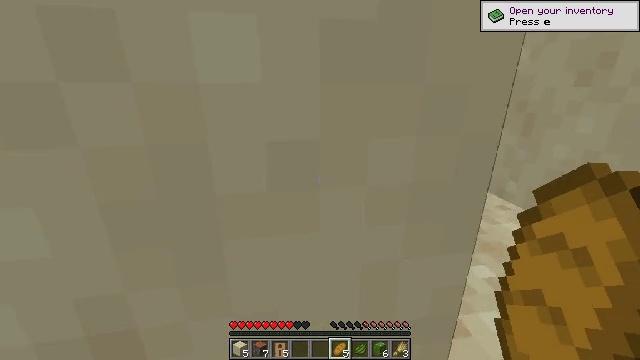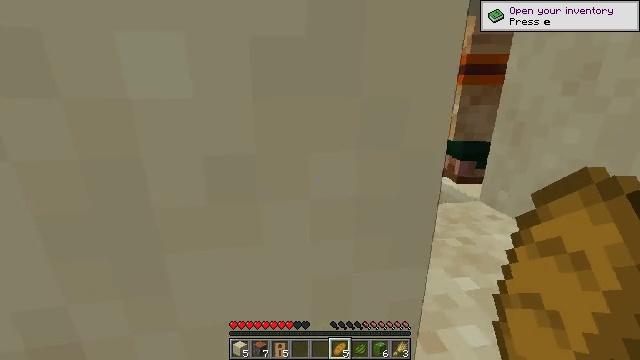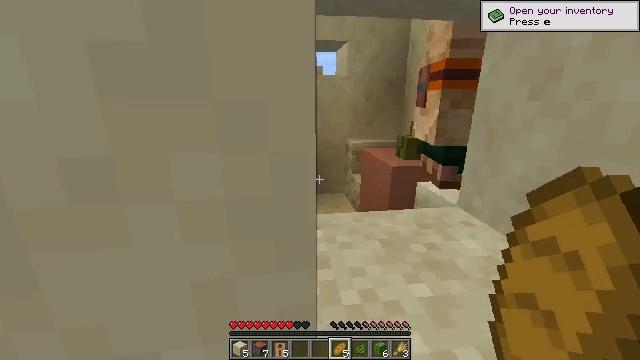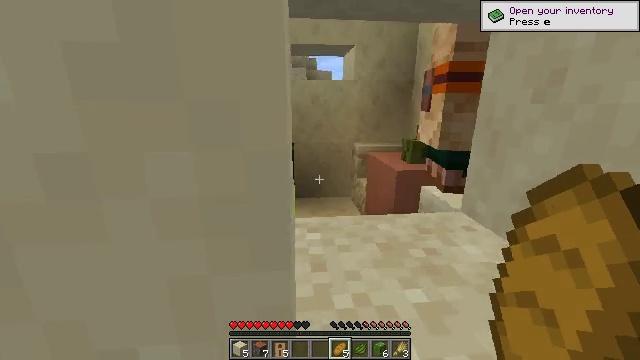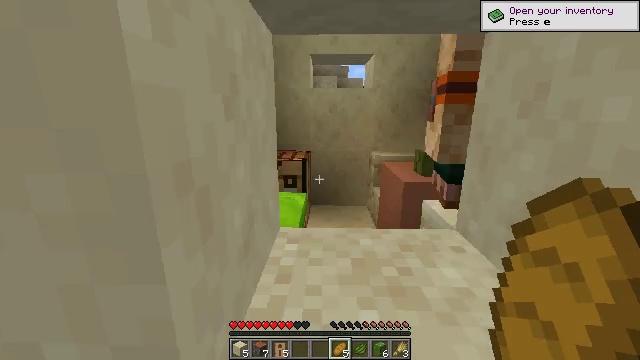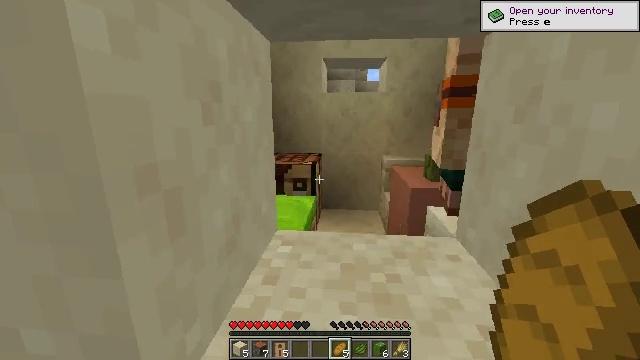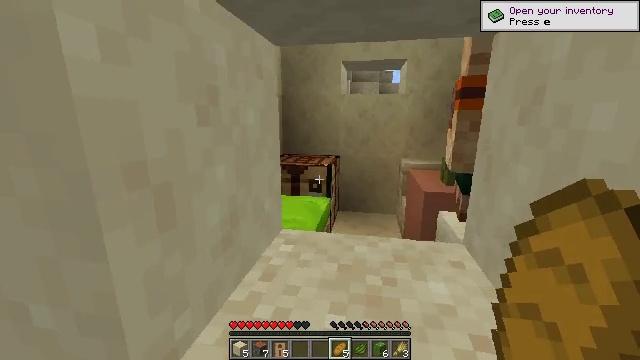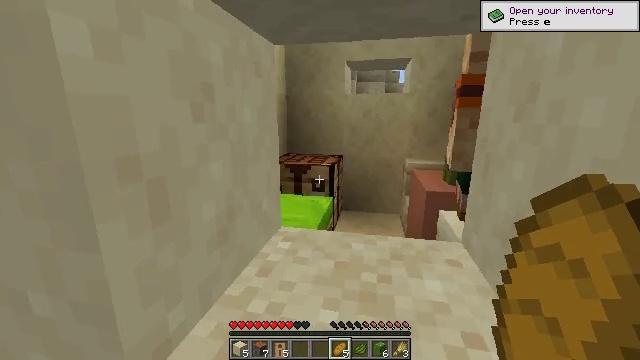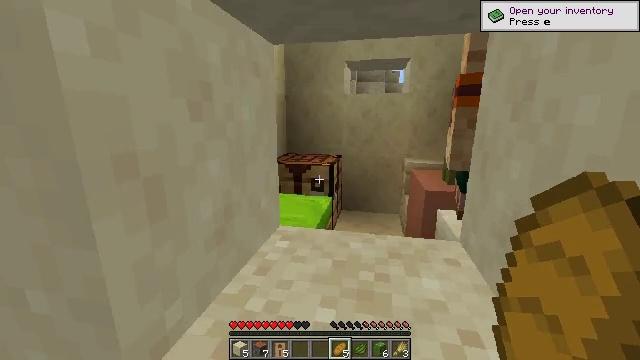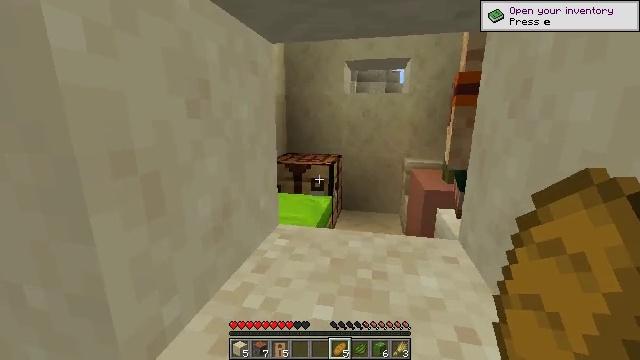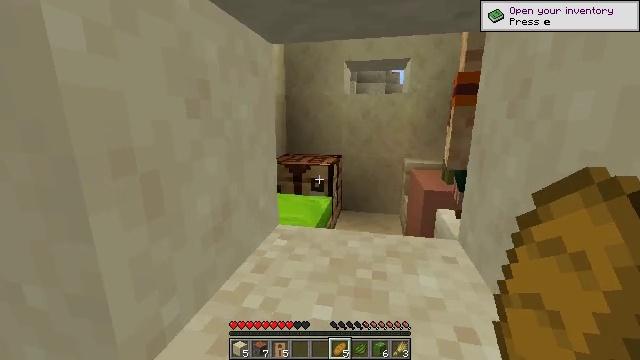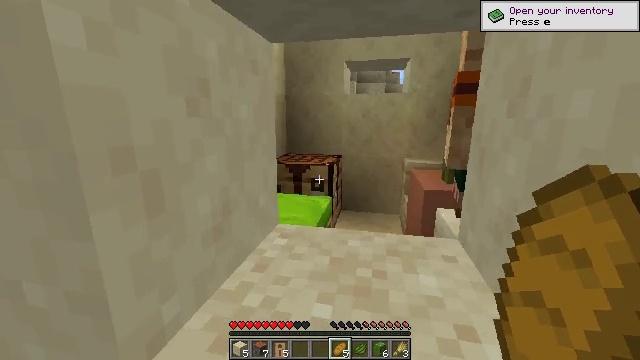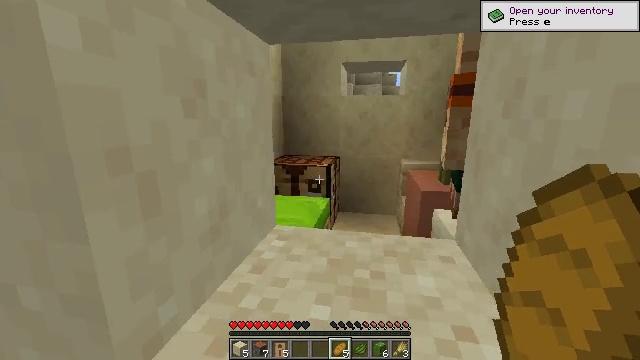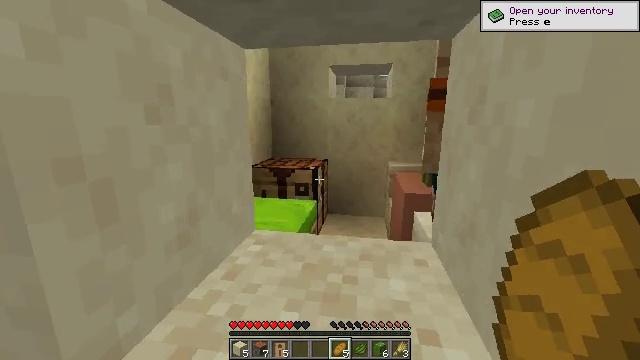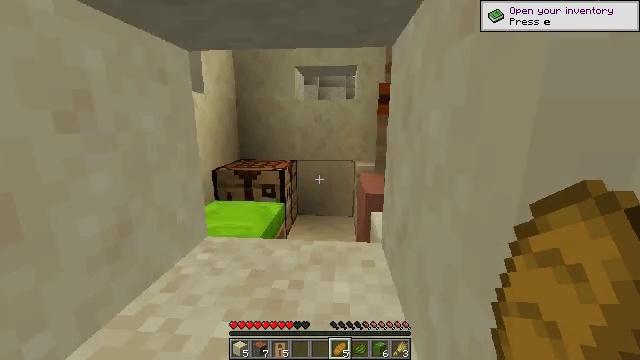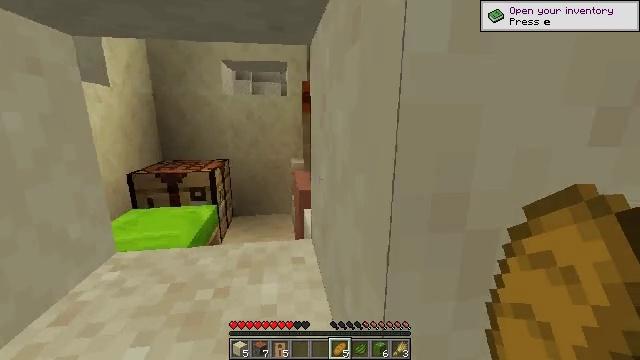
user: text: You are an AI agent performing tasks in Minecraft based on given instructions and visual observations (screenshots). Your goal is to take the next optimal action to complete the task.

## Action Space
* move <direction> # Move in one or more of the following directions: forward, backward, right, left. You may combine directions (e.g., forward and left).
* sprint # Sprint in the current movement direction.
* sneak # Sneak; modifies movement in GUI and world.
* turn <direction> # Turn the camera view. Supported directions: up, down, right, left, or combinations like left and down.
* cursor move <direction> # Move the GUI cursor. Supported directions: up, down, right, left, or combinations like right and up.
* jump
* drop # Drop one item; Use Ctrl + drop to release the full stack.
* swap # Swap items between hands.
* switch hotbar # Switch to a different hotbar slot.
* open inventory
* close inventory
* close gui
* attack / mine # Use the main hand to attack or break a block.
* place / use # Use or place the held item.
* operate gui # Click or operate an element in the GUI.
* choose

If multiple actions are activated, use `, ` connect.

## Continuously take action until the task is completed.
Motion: motion action
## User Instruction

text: Mine the lime bed to collect it.
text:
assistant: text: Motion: move right, turn up
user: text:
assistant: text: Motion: move right, turn left
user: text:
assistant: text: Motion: move right, turn left
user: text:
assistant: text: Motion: move right, turn left and up
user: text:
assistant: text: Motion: turn left
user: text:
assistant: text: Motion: turn left
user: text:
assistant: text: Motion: turn left
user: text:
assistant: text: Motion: no_op
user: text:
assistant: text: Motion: no_op
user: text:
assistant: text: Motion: no_op
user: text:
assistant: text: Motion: no_op
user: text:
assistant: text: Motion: no_op
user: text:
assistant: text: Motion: move right, turn right
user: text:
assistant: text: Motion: move right, turn right
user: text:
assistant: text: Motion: move right, turn right
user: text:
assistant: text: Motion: move right, turn right
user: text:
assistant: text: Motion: move right, turn right
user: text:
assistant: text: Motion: move forward and move right, turn right
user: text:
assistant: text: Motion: move forward and move right, turn right
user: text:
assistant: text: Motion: move forward and move right
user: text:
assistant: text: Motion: move forward and move right
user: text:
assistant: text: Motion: move forward and move right
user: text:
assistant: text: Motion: move forward and move right, turn left
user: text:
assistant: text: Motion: move forward and move right, turn left
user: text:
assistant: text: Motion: move forward and move right, turn left
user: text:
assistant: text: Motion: move forward and move right
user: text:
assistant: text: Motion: move forward and move right
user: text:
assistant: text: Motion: move forward and move right
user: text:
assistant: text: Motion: move forward and move right, turn left
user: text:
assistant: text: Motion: move forward and move right, turn left